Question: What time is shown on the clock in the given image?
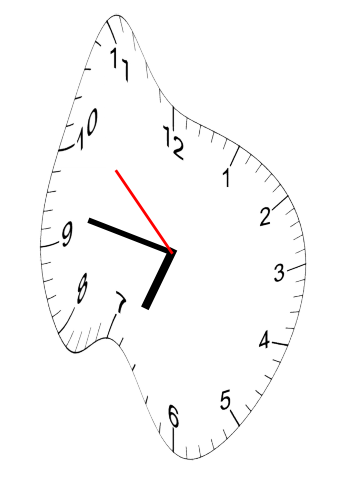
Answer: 06:46:52